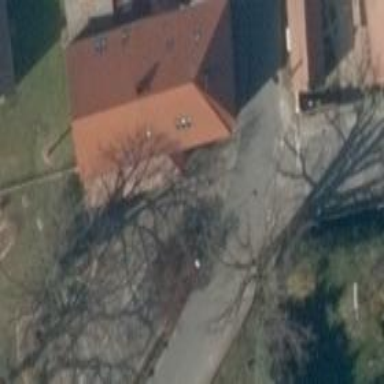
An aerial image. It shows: Building that is pub.